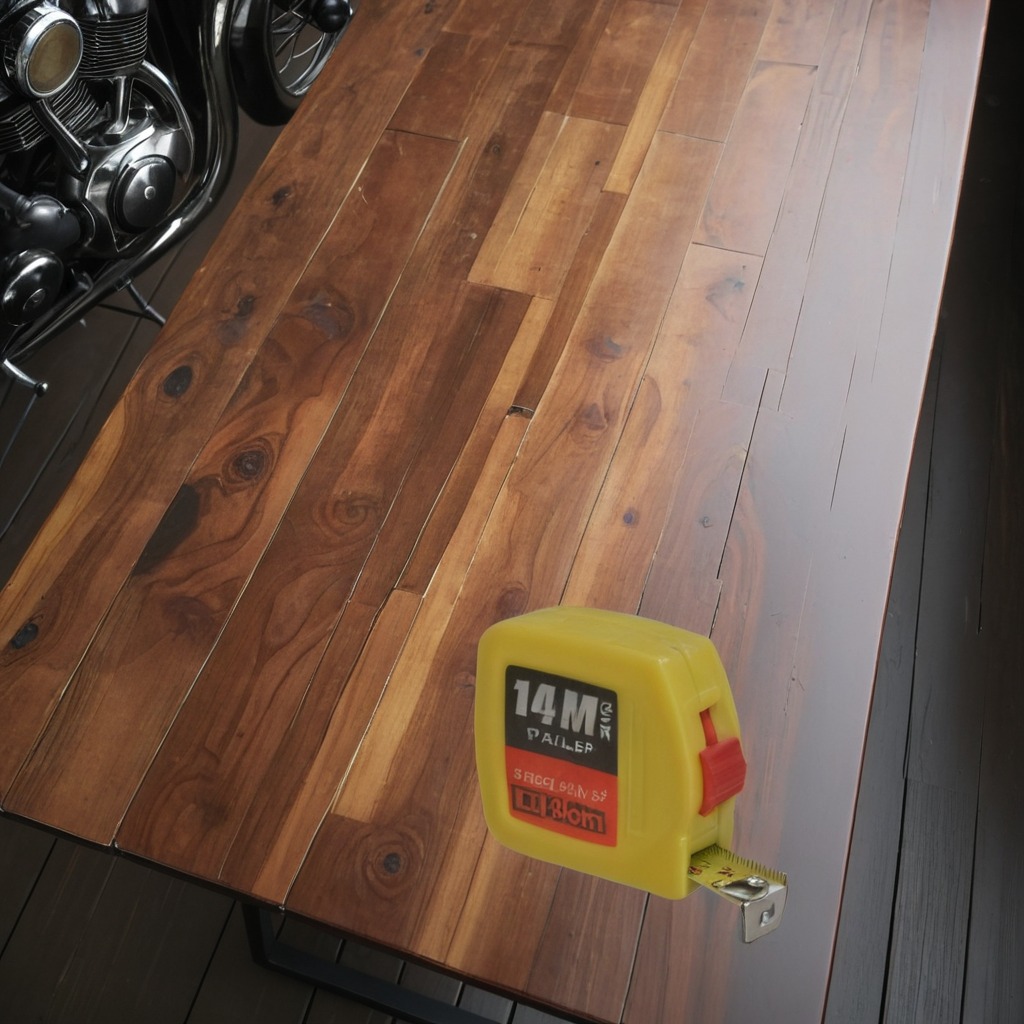
A measuring tape is lying on the table in the garage.